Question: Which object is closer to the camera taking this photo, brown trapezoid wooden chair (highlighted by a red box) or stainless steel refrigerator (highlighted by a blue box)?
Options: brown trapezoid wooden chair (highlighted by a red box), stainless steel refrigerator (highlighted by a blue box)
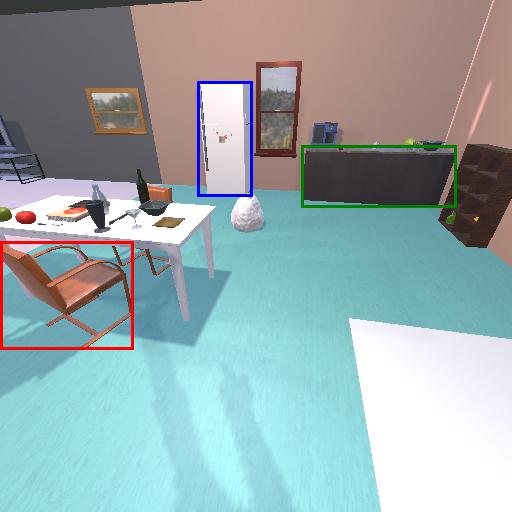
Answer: brown trapezoid wooden chair (highlighted by a red box)